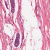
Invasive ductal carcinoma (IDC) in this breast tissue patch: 0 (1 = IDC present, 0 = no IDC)